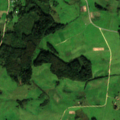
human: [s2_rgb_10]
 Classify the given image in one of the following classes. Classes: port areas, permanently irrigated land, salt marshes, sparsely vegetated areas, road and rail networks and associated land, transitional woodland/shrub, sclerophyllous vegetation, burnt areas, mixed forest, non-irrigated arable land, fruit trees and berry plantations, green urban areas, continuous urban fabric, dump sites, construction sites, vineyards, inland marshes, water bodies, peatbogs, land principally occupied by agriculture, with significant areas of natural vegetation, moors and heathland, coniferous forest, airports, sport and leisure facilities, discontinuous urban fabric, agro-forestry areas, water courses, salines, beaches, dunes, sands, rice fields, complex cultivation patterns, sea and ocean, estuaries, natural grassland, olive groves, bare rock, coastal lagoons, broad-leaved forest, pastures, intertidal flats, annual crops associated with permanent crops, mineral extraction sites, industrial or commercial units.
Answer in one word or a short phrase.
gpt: pastures, complex cultivation patterns, land principally occupied by agriculture, with significant areas of natural vegetation, broad-leaved forest, mixed forest